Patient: sex F, age 55
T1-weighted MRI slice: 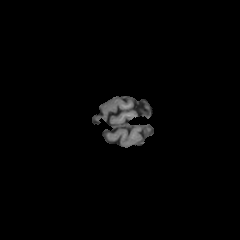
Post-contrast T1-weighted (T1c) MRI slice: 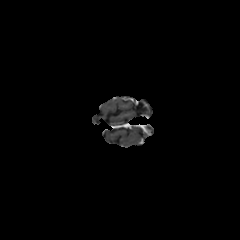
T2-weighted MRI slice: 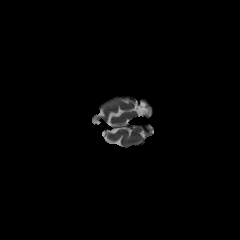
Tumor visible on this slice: no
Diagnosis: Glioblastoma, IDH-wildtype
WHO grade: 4